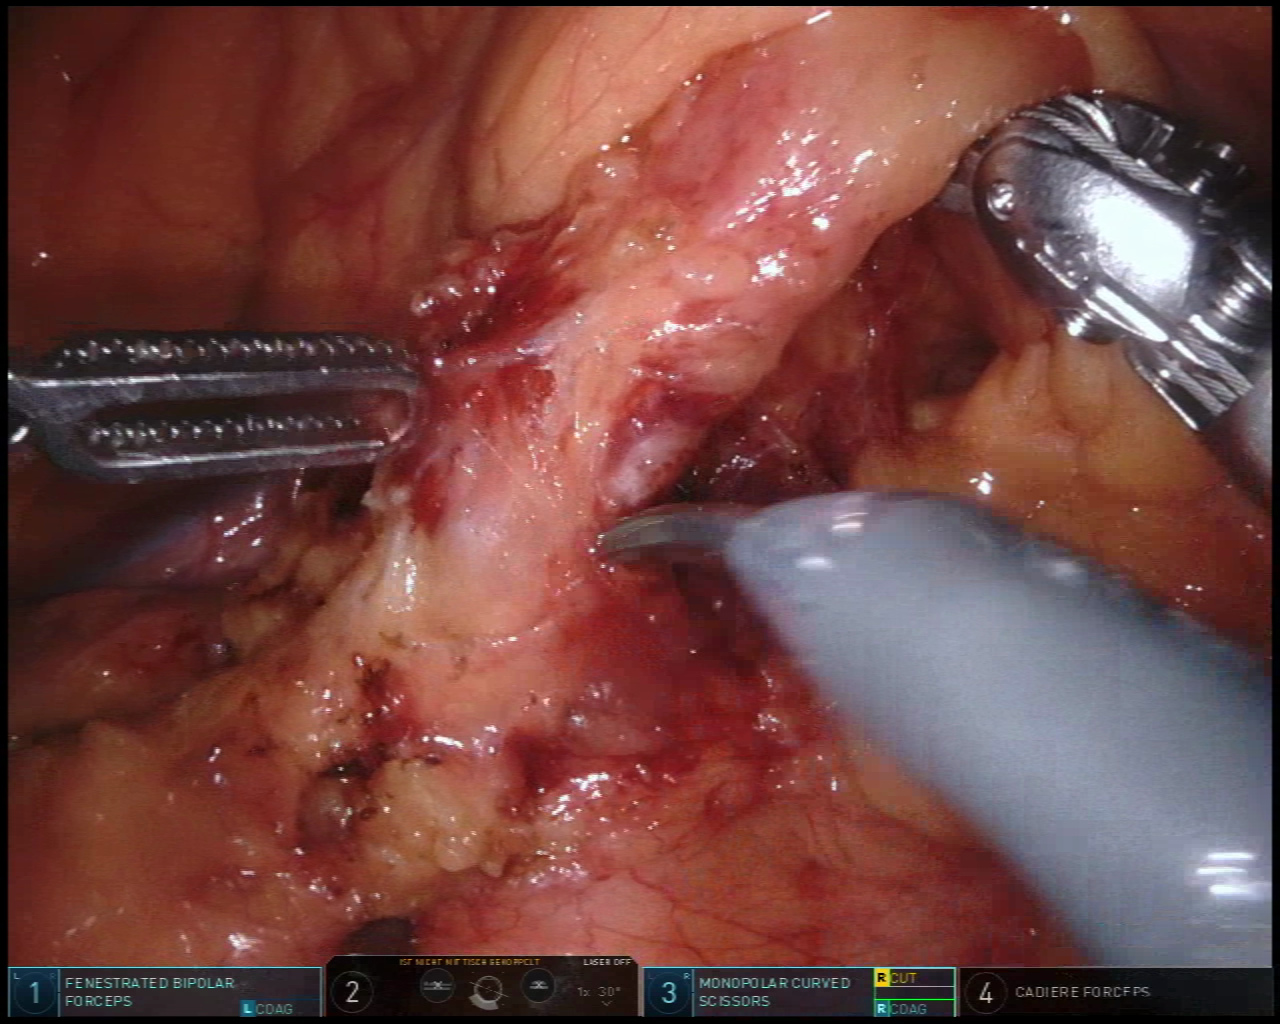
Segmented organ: intestinal_veins
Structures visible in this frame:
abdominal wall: no
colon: no
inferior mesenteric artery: yes
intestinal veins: yes
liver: no
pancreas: no
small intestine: no
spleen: no
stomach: no
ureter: no
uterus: no
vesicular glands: no